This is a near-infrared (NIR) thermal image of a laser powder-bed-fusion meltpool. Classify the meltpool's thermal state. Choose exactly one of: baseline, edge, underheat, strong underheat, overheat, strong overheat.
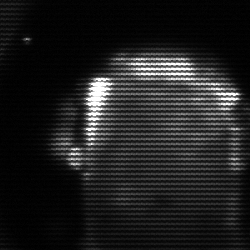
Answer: baseline